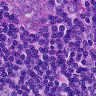
Metastatic tissue present: yes